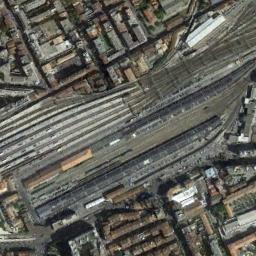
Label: railway_station